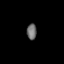
Tissue: prostate
Cell type: B cells
Senescence score: 0.7354
Nuclear area (px): 155
Mean DAPI intensity: 107.6